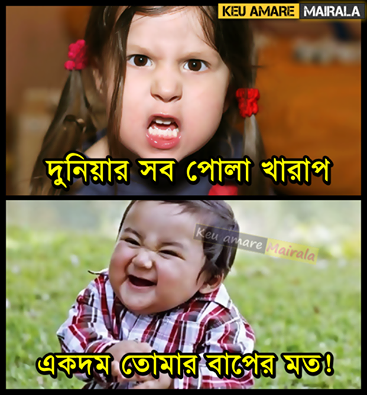
Caption: দুনিয়ার সব পোলা খারাপ একদম তোমার বাপের মত!
Label: non-hate